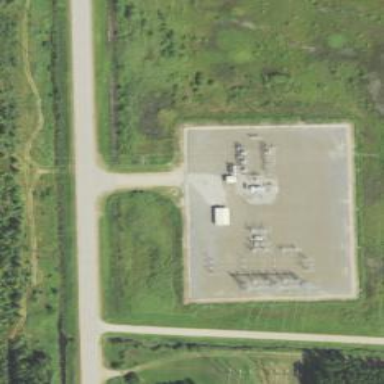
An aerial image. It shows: Substation surrounded by fence.